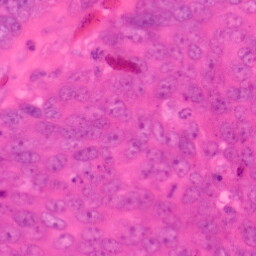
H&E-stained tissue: Colon